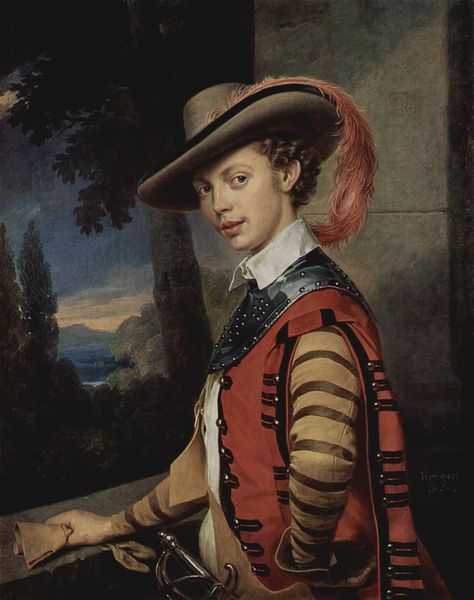
Titel: Porträt des Fürsten Nikolai Saltykow im Maskenkostüm, Obermundschenk am Russischen Hof
Künstler: Franz Krüger
Standort: Sankt Petersburg
Institution: Eremitage
Schlagwörter: baum, berg, blau, dunkel, feder, gemälde, hand, himmel, mann, schatten, weiß, wolken, bäume, gelb, grün, landschaft, ocker, see, abend, braun, fenster, frankreich, frau, geste, grau, handschuh, handschuhe, hell, hintergrund, hut, licht, mund, nacht, orange, profil, schwarz, ausblick, blick, gebäude, rot, wolke, beige, anzug, blond, hemd, jacke, jung, mütze, wand, arm, augen, gesicht, kragen, silber, stein, ärmel, bild, bildnis, portrait, porträt, öl, baumstamm, dämmerung, natur, pappeln, brüstung, sonne, auge, haare, pose, lippe, lippen, locken, rosa, wald, zypressen, federhut, aussicht, balkon, lächeln, berge, gebirge, mauer, könig, gestreift, streifen, metall, geländer, junge, knöpfe, hemdkragen, hutkrempe, weste, kokett, abendrot, griff, eisen, mond, knabe, balustrade, vulkan, schwert, säbel, uniform, soldat, waffe, adeliger, degen, offizier, kunst, rüstung, rolle, knauf, brustpanzer, jüngling, junger mann, silbern, leder, wams, dandy, prinz, schaft, schnallen, waffenrock, kunstwerk, flaum, musketier, rapir, handschu, mauerblöcke, ktrafen, renessauce, junger mnn